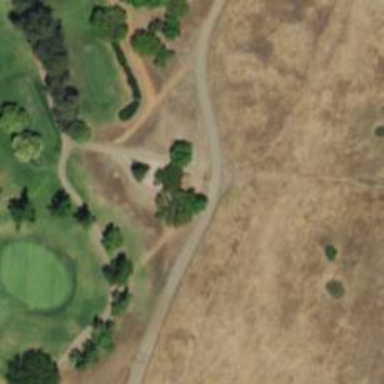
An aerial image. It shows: Path used for both walking and golf.